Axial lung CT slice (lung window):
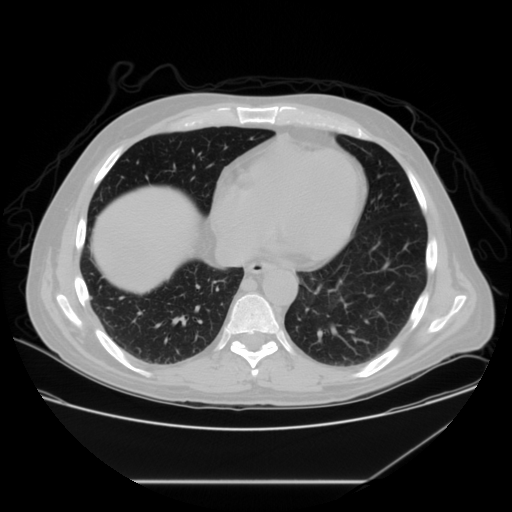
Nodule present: no